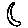
Label: moon